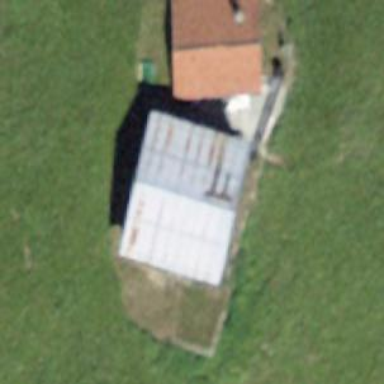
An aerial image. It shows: Shed building.